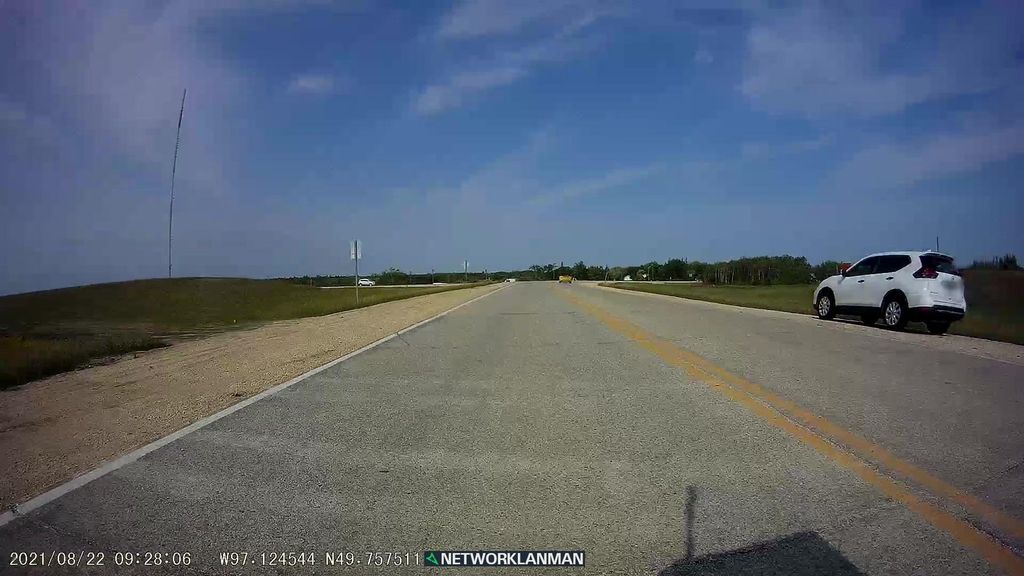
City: winnipeg